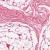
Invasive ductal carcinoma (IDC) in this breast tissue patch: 0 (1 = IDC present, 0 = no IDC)